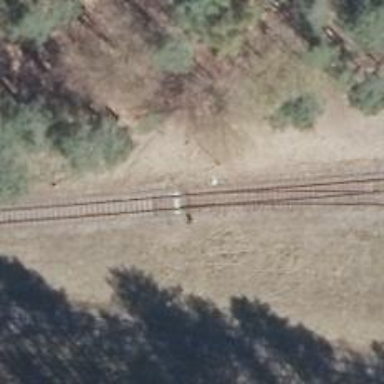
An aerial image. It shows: Railway switch with the turnout side on the right.